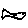
Label: fish